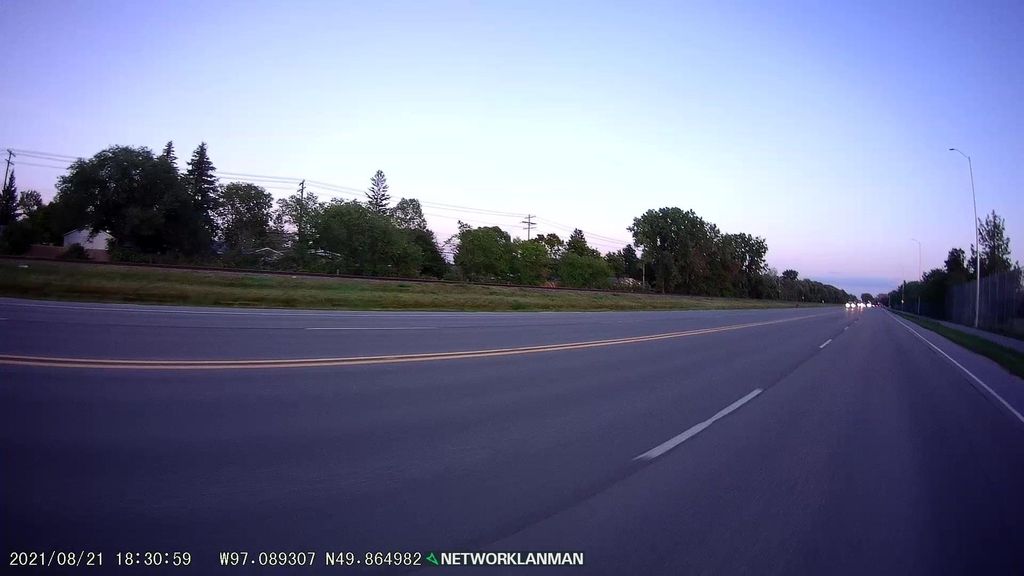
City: winnipeg